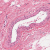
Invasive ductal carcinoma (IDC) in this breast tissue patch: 0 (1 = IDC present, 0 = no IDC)